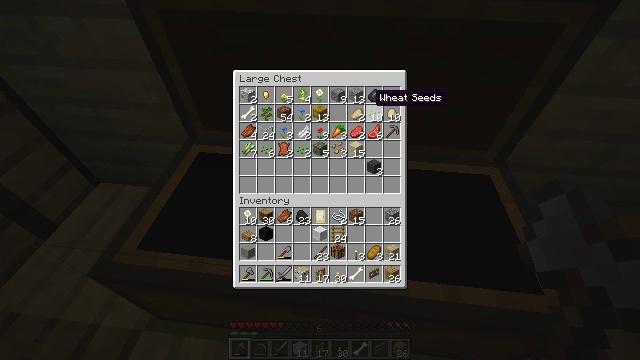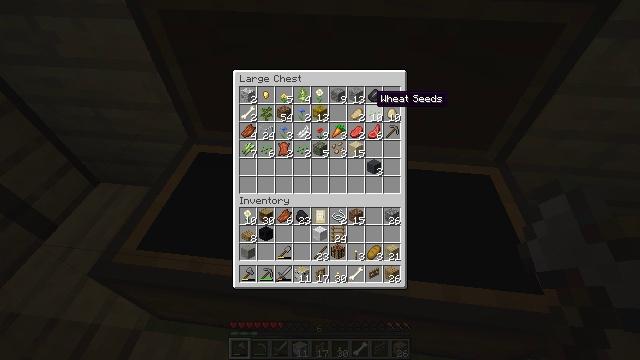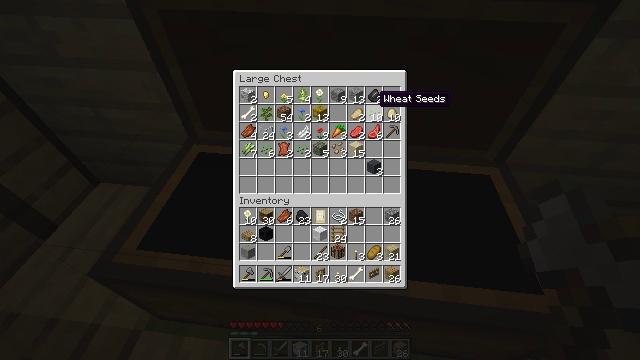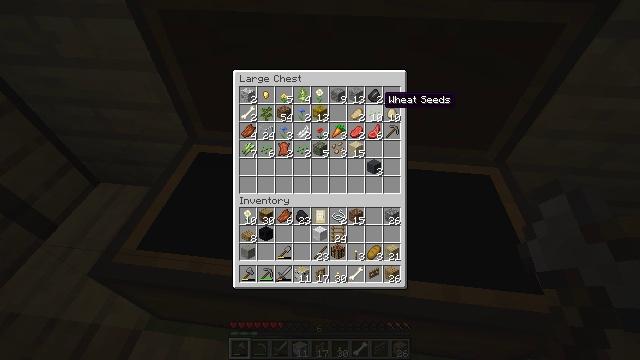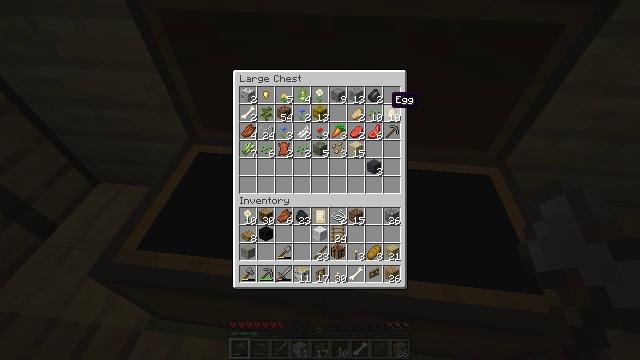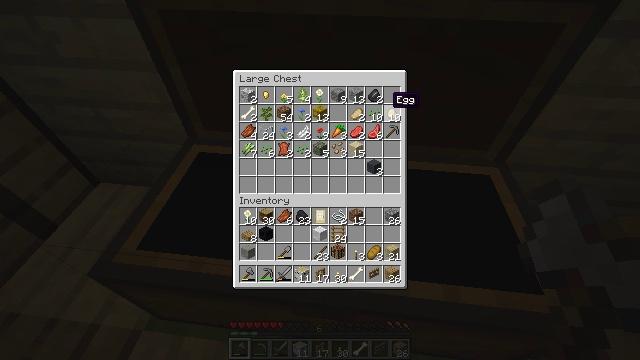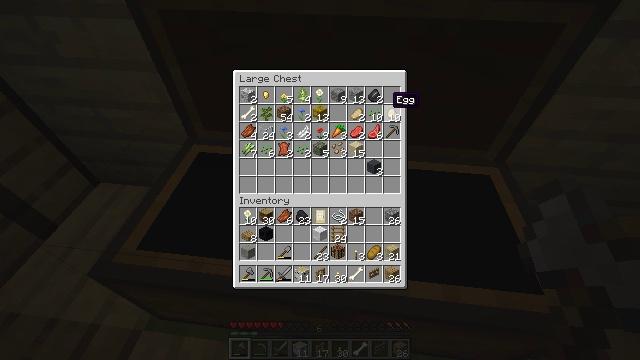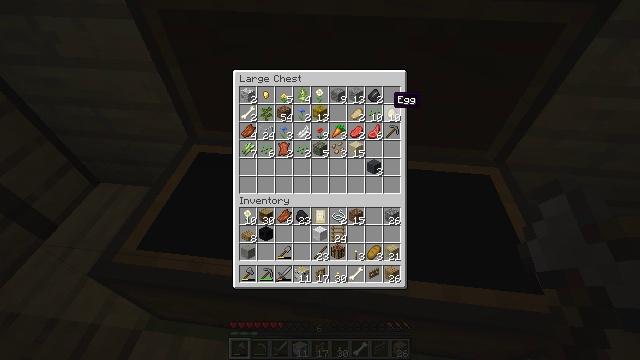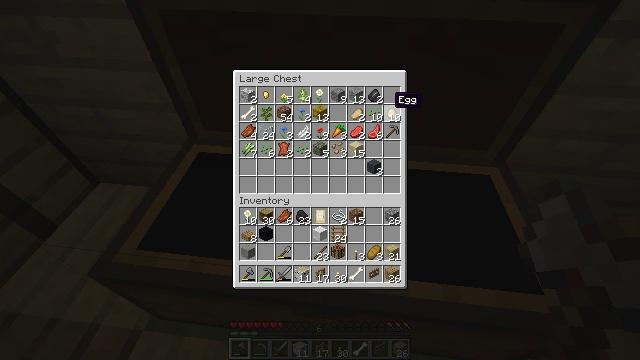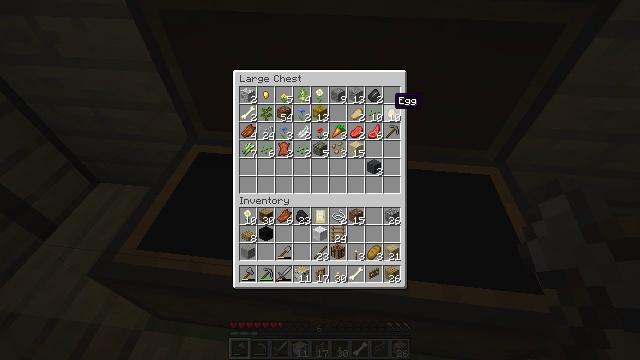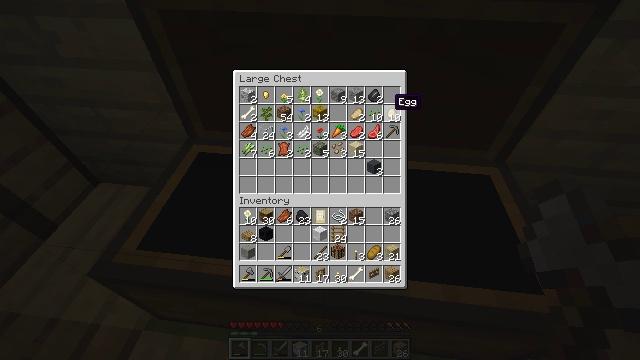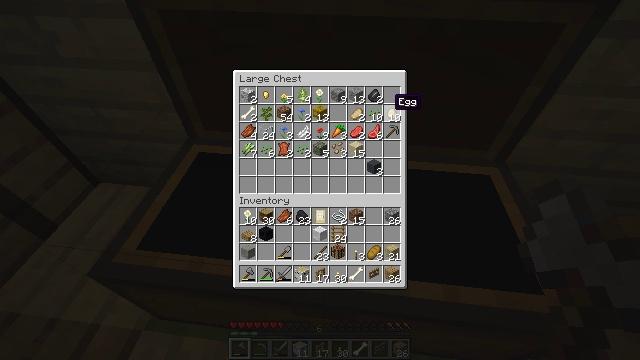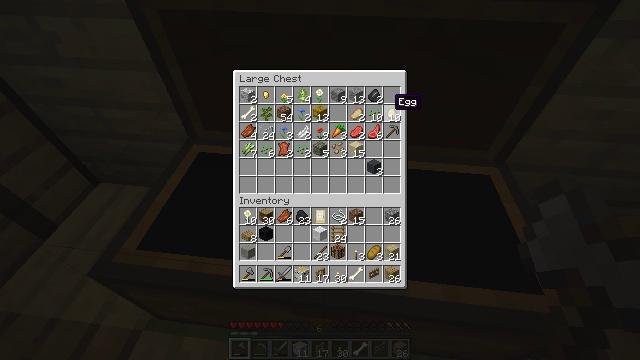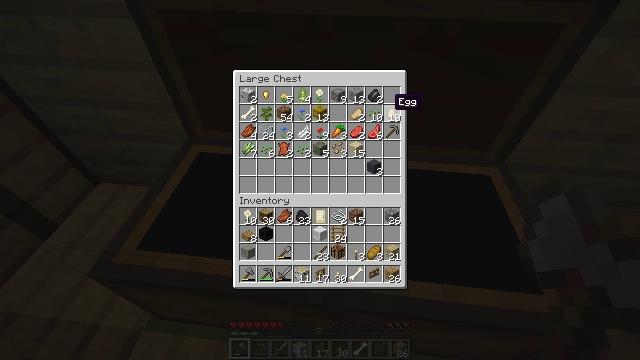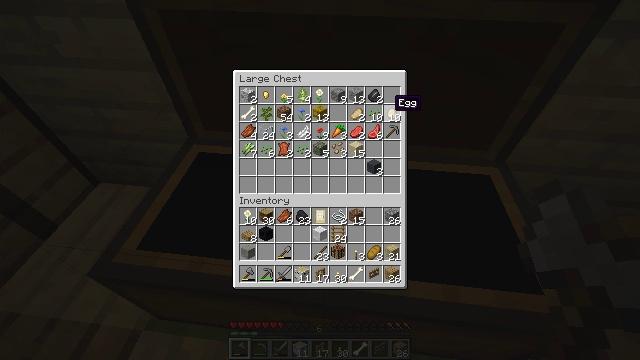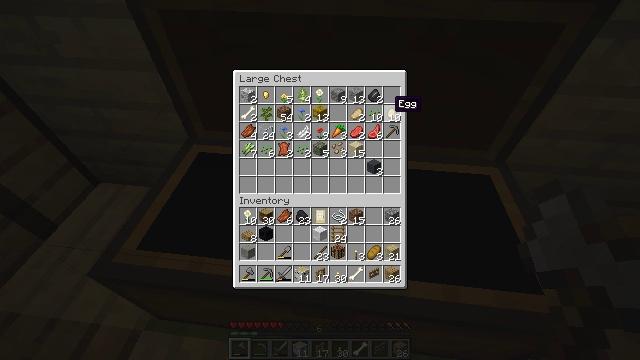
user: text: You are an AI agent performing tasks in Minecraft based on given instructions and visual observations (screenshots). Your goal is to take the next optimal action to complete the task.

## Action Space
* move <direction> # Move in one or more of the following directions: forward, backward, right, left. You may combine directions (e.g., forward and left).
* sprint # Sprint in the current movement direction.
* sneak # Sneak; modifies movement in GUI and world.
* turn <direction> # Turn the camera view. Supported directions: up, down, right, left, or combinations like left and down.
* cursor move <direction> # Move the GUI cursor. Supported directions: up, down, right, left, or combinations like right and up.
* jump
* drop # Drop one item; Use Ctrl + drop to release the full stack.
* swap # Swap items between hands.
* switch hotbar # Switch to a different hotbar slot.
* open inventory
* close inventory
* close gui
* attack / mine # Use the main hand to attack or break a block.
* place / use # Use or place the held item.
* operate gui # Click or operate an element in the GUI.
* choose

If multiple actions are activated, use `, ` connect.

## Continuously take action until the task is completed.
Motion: motion action
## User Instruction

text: Use the crafting table and materials to craft a gray bed.
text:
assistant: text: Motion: no_op
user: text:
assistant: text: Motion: no_op
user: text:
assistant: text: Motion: no_op
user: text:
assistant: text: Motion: no_op
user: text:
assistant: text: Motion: no_op
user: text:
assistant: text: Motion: no_op
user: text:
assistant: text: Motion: no_op
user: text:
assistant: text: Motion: no_op
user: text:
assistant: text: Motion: no_op
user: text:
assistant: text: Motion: no_op
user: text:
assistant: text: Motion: no_op
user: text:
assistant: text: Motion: no_op
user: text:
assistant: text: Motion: no_op
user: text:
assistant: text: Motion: no_op
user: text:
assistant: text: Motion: no_op
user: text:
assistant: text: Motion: no_op
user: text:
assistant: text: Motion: no_op
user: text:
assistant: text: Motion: no_op
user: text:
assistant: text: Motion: no_op
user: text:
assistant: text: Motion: no_op
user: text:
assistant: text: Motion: no_op
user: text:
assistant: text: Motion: no_op
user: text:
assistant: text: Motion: no_op
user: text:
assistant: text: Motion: no_op
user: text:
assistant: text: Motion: no_op
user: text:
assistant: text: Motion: no_op
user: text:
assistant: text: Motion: no_op
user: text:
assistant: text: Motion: no_op
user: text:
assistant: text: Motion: no_op
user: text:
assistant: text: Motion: no_op